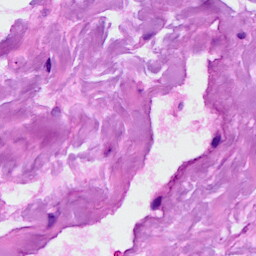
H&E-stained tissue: Breast